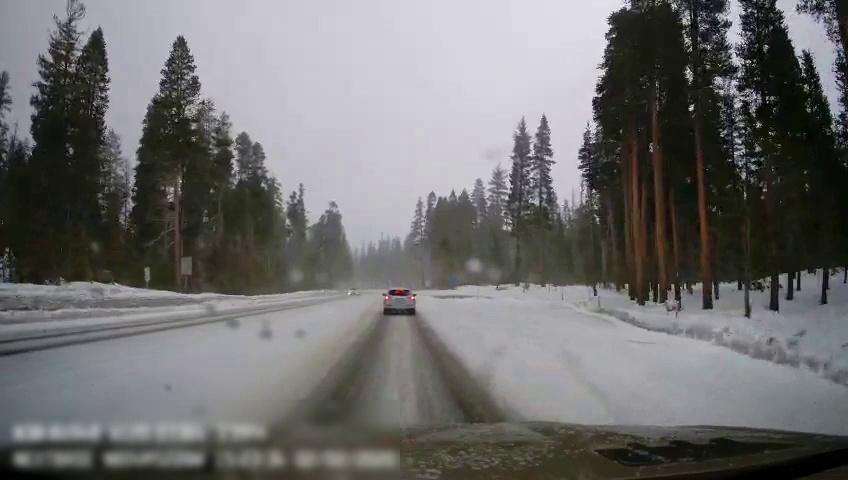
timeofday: Day
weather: Snowy
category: Drivable Space
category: Vehicles | SUV
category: Traffic | Signs